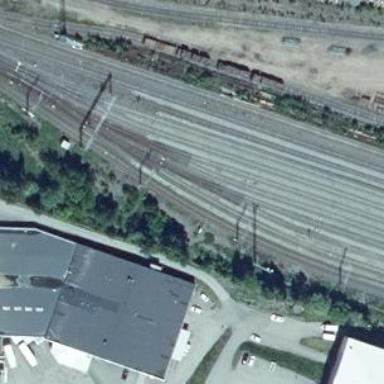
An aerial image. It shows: Railway signal.